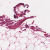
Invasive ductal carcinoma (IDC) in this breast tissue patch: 0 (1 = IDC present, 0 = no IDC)